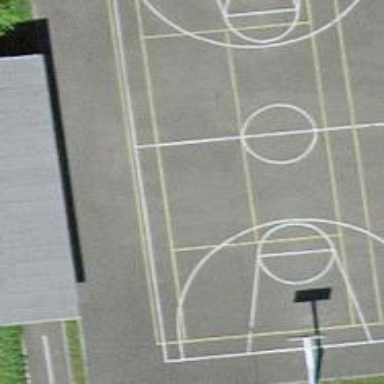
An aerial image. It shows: Basketball court located in leisure land pitch.